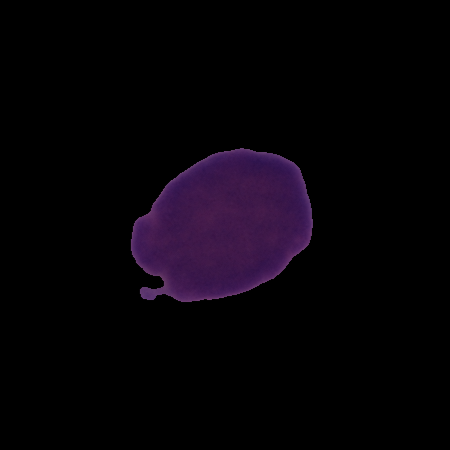
Label: cancer